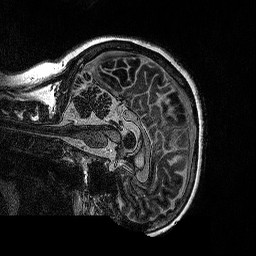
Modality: MP2RAGE
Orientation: sagittal
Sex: female
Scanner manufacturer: siemens
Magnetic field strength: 3 T
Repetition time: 5 s
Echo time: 0.00292 s